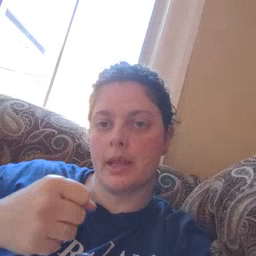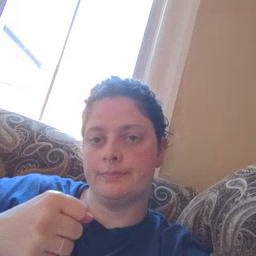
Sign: make